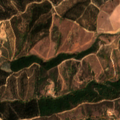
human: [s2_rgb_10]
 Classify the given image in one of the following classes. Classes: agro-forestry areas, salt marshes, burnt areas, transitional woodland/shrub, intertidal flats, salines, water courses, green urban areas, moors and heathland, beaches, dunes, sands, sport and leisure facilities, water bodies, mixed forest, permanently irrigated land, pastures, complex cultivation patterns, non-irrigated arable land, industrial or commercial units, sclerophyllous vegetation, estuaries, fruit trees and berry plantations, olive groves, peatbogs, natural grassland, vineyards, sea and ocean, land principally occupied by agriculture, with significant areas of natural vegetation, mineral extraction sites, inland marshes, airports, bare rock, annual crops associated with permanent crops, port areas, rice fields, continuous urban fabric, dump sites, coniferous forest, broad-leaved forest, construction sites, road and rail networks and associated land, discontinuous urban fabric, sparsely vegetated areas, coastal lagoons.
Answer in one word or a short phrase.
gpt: non-irrigated arable land, broad-leaved forest, transitional woodland/shrub